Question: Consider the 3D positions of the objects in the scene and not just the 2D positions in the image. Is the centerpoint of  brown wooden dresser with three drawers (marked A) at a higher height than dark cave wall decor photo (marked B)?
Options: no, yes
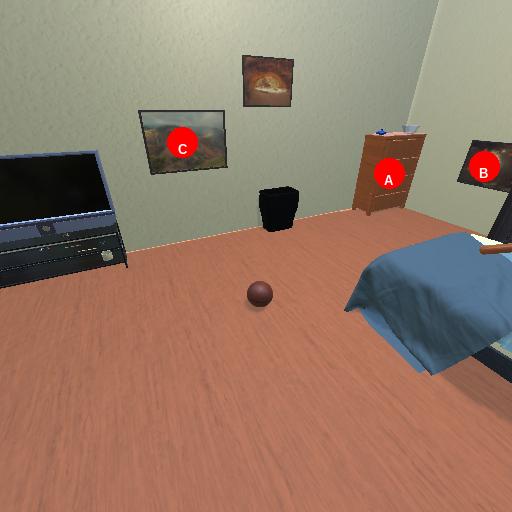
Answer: no